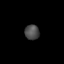
Tissue: lung
Cell type: Endothelial cells
Senescence score: 0.633
Nuclear area (px): 212
Mean DAPI intensity: 76.274